Question:
I need to design a table like the sudoko Table where the user has to enter the numbers.Is there any way to do it in C#?or we have to use create usercontrol?
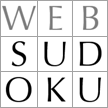
Answer: I would go for a UserControl. By doing that you can easilly implement error highlighting and such (you know - when the 'player' enters two 7's in the same table).
I've made a non-GUI implementation of a Sudoku solver recently and it all boiled down to the data structure representing the whole board. By making this first and having your UserControl hook-up on this you'll be able to provide a nice UI based on the actual game rules.
I'd recommend making the game logic (and therefore the UserControl(s)) very general in a way that would easilly allow you to make other types of 'Sudoku' games, like the 2x3 (3x2) board style (found on 'older' Nokia phones eg.).